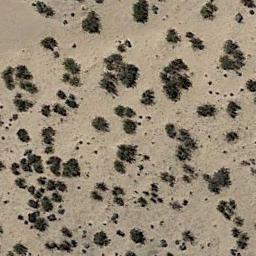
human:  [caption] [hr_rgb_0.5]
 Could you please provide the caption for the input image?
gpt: Some disconnected green chaparrals grow in the desert .

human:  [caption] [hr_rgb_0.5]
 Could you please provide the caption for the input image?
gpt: Chaparral is evenly distributed on the sand .

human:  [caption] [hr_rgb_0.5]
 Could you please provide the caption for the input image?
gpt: There are some different kinds of bushes make up the chaparral on the desert .

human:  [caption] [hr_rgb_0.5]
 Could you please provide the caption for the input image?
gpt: There is a path and scattered trees in the jungle .

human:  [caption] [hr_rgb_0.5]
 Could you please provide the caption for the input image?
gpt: The chaparral is scattered and sparse .